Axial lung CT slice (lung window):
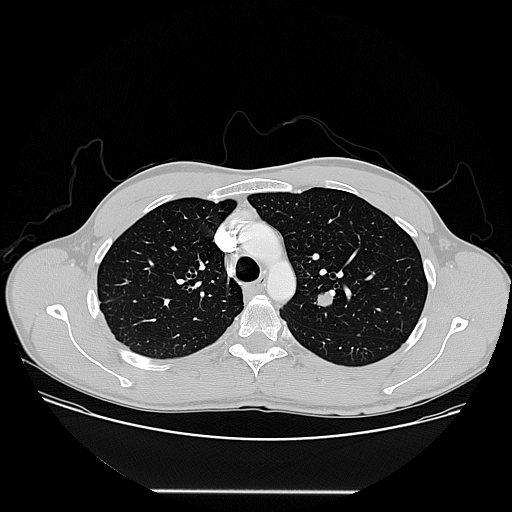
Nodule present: yes
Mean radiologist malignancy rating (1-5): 3.25